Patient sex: M
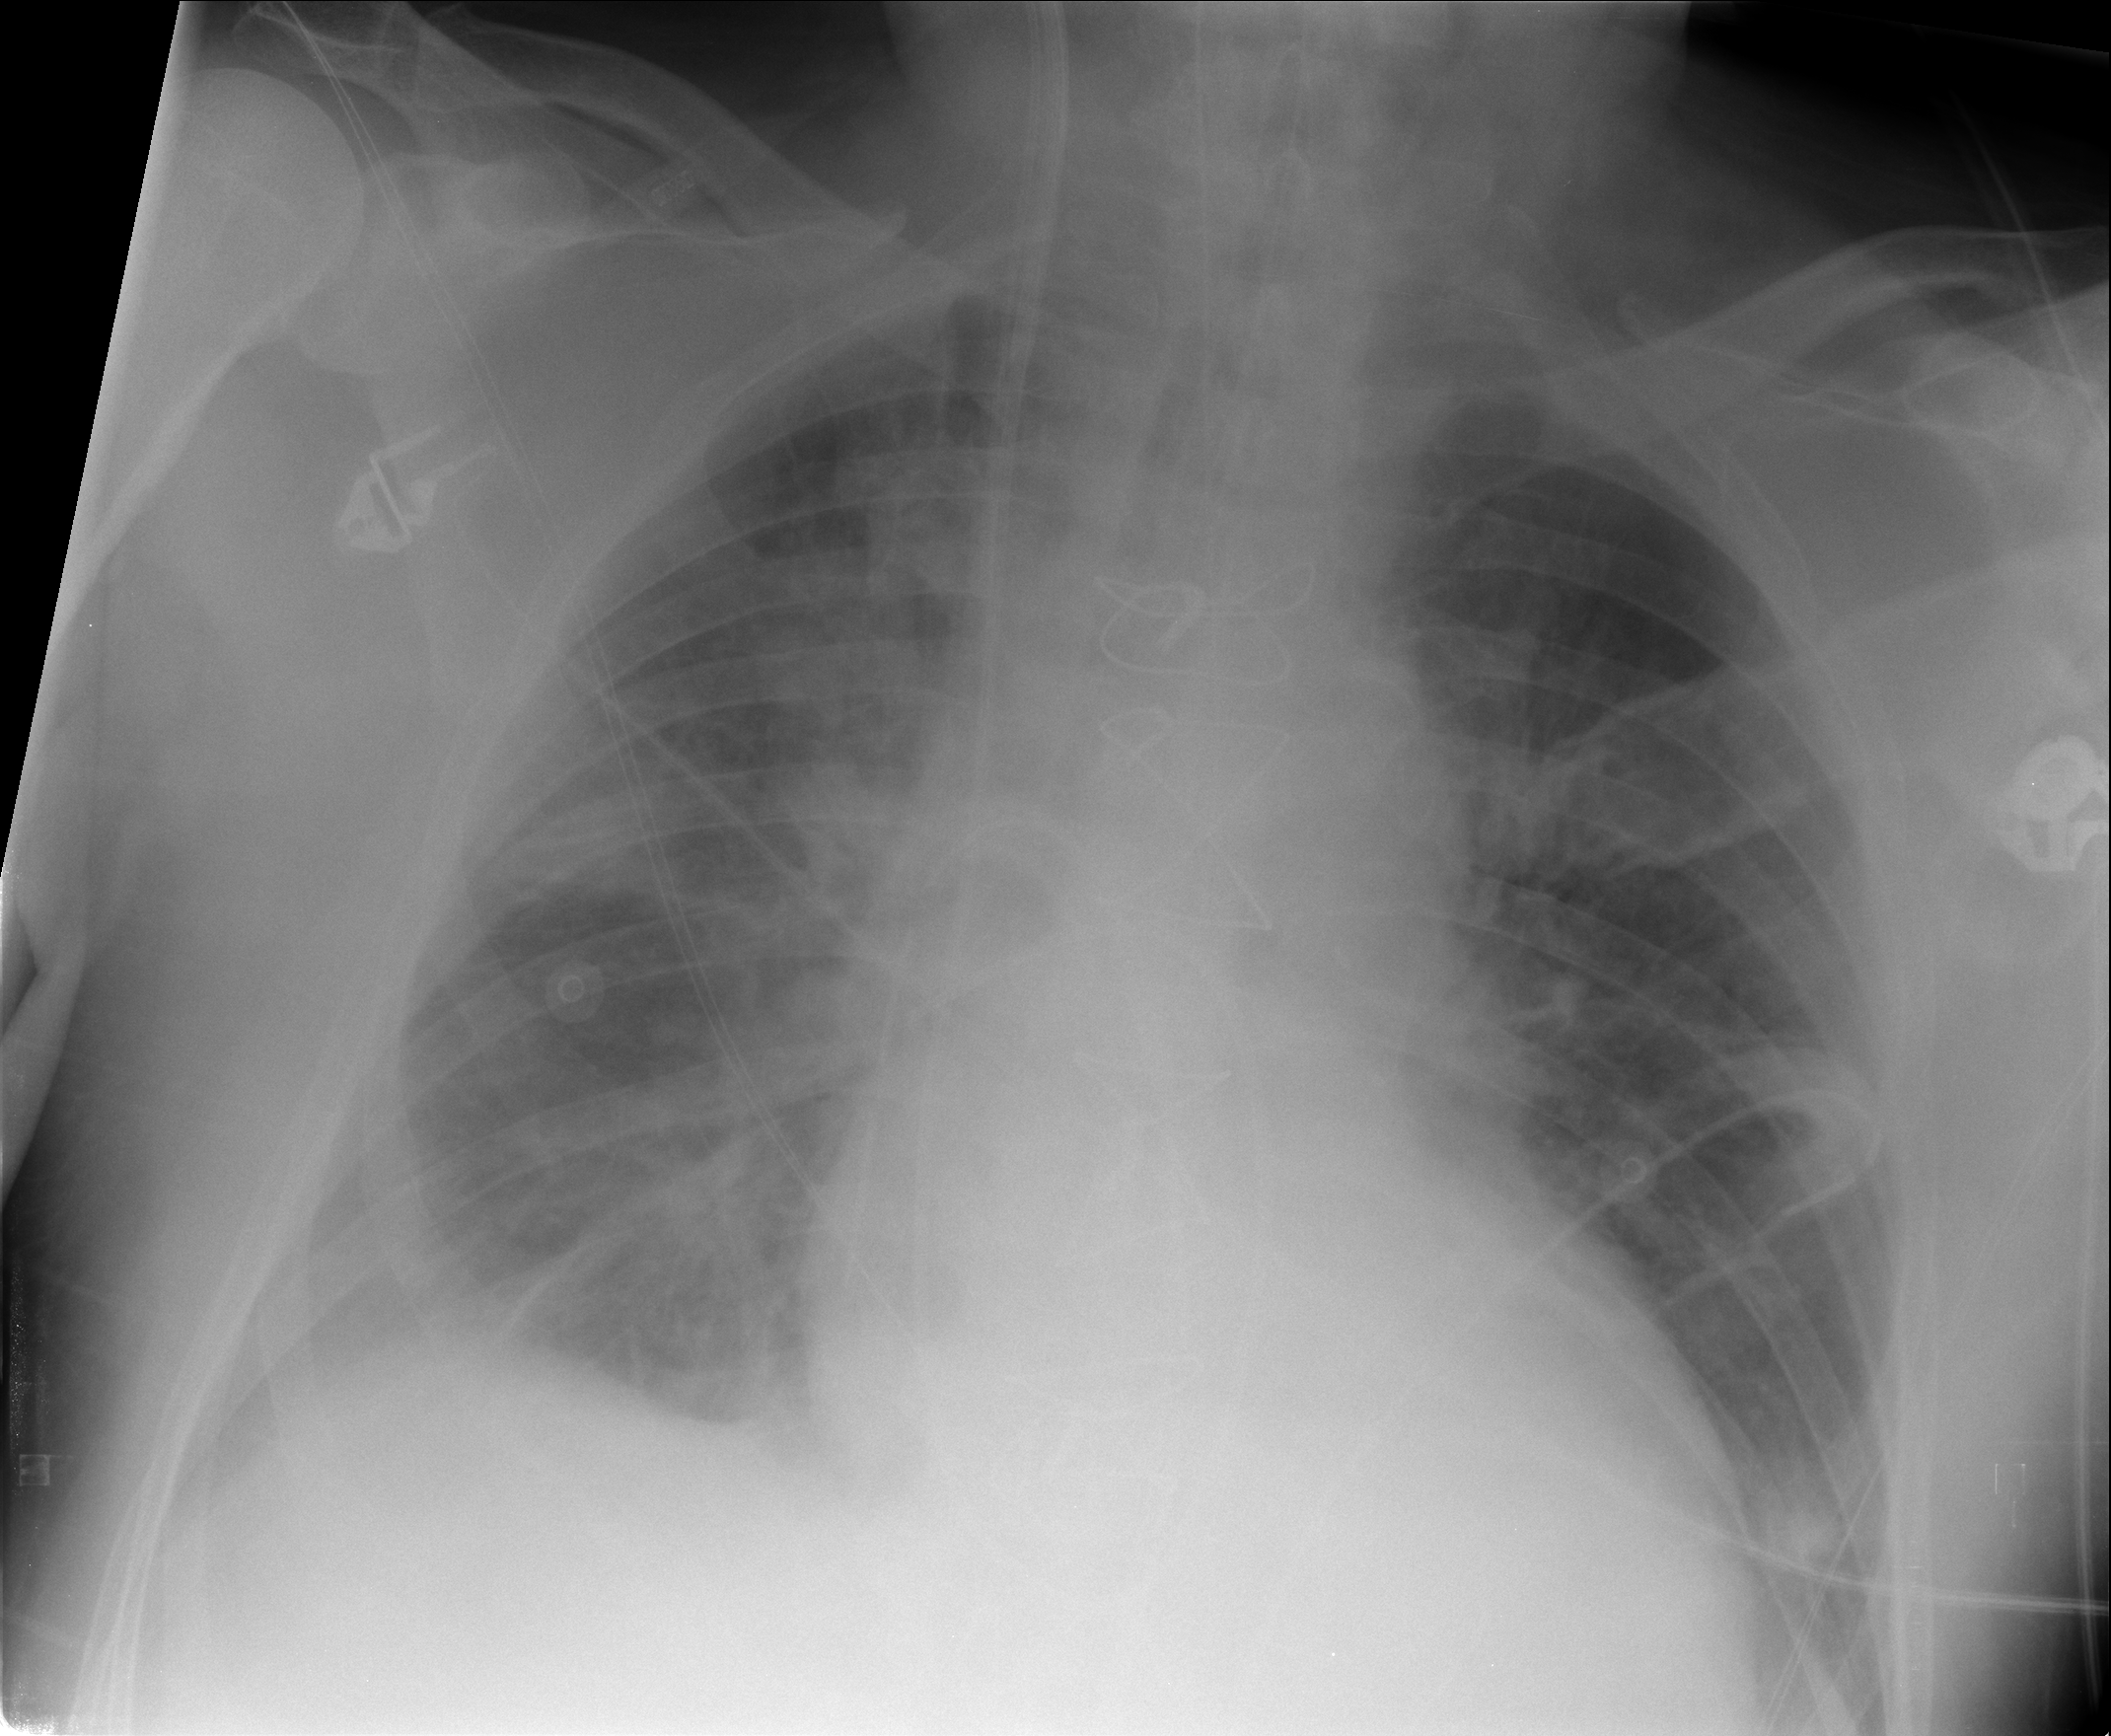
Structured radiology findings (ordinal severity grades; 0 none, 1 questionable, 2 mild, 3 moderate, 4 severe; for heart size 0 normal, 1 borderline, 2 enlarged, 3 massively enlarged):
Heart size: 2
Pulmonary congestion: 2
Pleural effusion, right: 1
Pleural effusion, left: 0
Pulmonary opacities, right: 1
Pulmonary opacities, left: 1
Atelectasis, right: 2
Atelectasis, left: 2